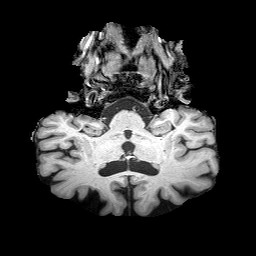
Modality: T1w
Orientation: sagittal
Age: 71
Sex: male
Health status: healthy